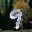
Label: 9